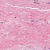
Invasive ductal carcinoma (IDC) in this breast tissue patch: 0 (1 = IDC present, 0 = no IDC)